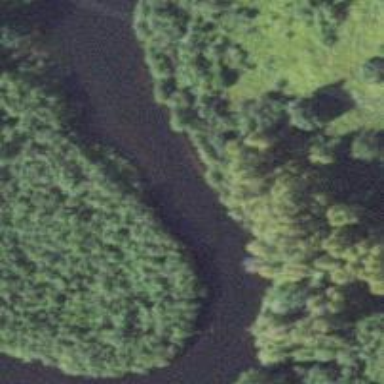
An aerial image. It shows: Beautiful river scene.